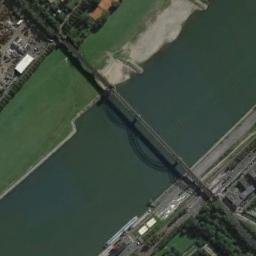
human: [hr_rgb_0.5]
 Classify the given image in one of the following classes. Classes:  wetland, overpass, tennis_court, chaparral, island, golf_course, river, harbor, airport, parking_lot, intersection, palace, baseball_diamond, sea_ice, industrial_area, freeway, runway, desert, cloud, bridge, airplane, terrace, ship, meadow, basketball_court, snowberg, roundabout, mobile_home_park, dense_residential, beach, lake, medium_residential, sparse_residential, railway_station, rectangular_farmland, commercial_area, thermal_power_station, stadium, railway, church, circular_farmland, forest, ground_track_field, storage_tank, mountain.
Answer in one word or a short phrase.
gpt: bridge